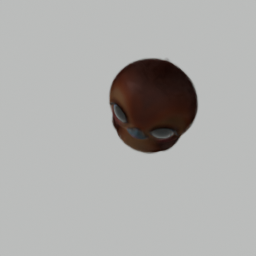
Label: animals